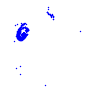
Particle: kaon